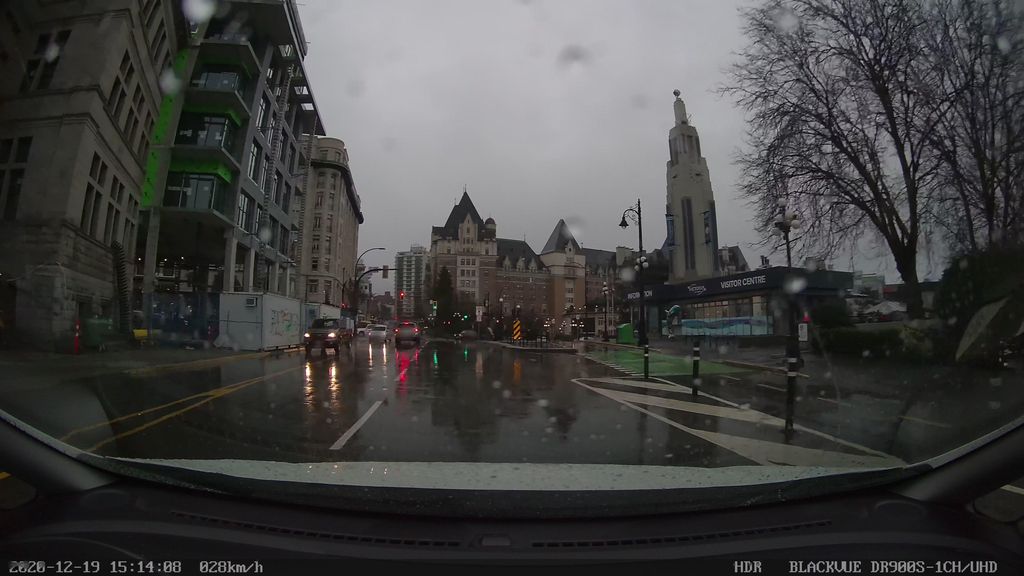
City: victoria